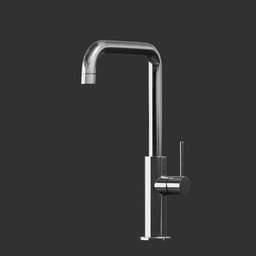
Label: appliances